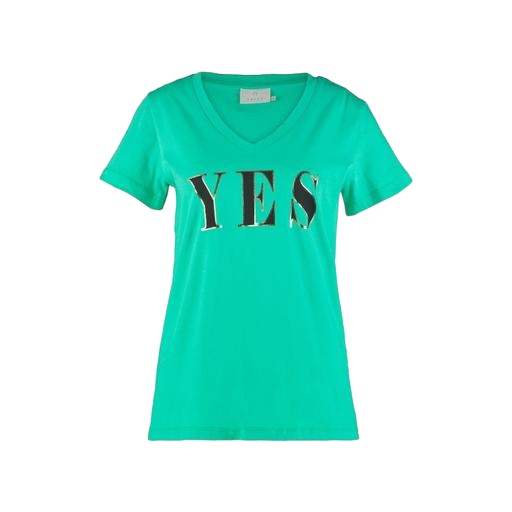
green print t-shirt, green v-neck easy graphic tee, green scoop-neck tee, white background